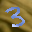
Label: 3